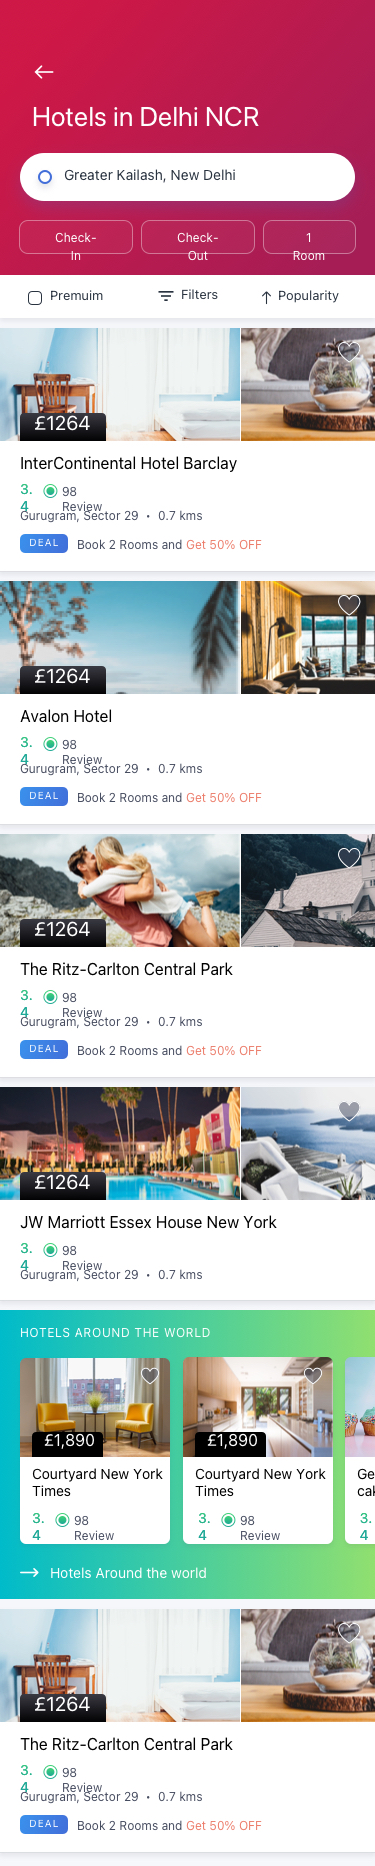
Text in this UI design:
£1264
98 Review
3.4
InterContinental Hotel Barclay
Gurugram, Sector 29  •  0.7 kms
Book 2 Rooms and Get 50% OFF
£1264
98 Review
3.4
The Ritz-Carlton Central Park
Gurugram, Sector 29  •  0.7 kms
Book 2 Rooms and Get 50% OFF
£1264
98 Review
3.4
Avalon Hotel
Gurugram, Sector 29  •  0.7 kms
Book 2 Rooms and Get 50% OFF
£1264
98 Review
3.4
The Ritz-Carlton Central Park
Gurugram, Sector 29  •  0.7 kms
Book 2 Rooms and Get 50% OFF
£1264
98 Review
3.4
JW Marriott Essex House New York
Gurugram, Sector 29  •  0.7 kms
Hotels Around the world
Hotels Around the world
£1,890
98 Review
3.4
Courtyard New York Times
3.4
German chocolate cake
98 Review
3.4
£1,890
Courtyard New York Times
1 Room
Filters

Popularity
Premuim
Check-Out
Check-In
Hotels in Delhi NCR
Greater Kailash, New Delhi